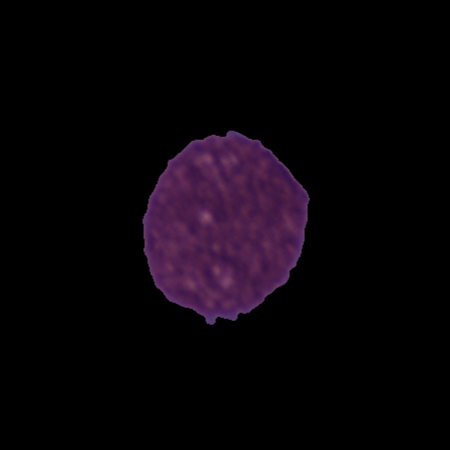
Label: healthy